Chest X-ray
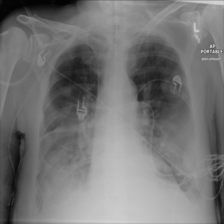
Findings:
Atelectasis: positive
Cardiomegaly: negative
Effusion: positive
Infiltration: positive
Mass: positive
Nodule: negative
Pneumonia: negative
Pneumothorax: negative
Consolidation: negative
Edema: positive
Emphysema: negative
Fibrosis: negative
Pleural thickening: negative
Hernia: negative